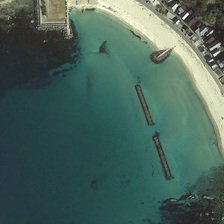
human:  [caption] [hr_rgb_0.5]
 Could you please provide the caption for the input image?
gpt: many buildings and green trees are near a piece of green ocean next to yellow beach .

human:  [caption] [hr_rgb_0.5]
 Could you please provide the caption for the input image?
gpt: many buildings and green trees are near a piece of green ocean next to yellow beach .

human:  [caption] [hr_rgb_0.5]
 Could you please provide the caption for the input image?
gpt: many buildings and green trees are near a piece of green ocean next to yellow beach .

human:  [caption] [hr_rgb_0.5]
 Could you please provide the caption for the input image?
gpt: many buildings and green trees are near a piece of green ocean next to yellow beach .

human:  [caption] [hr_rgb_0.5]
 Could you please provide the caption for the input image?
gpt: many buildings and green trees are near a piece of green ocean next to yellow beach .